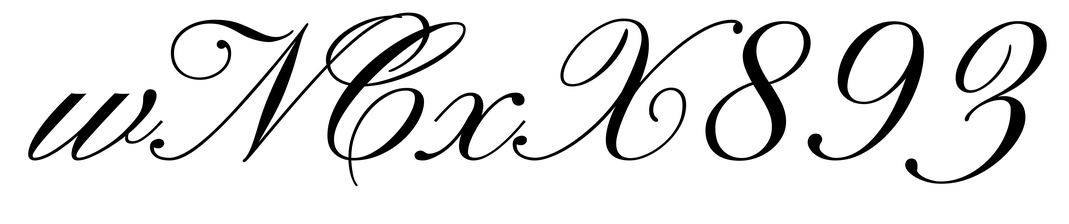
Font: PinyonScript-Regular